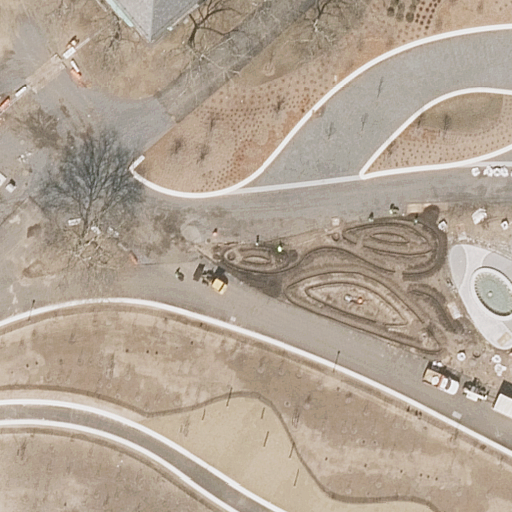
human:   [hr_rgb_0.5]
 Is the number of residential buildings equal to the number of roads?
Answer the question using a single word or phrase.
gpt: no

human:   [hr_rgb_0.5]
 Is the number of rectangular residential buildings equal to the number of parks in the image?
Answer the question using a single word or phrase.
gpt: no

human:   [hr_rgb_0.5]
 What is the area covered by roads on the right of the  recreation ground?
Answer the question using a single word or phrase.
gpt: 0m2

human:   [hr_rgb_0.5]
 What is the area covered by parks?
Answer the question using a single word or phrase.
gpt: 7693m2

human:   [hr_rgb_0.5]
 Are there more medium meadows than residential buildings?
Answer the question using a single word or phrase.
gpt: no

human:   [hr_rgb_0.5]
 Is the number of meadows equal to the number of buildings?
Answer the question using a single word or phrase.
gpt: yes

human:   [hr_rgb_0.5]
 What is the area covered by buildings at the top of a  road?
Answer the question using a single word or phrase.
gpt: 0m2

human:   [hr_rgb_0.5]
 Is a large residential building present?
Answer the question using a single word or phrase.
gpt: yes

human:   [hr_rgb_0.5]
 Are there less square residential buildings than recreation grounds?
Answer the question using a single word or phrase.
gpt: yes

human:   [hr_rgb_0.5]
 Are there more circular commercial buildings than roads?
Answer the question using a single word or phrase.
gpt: no

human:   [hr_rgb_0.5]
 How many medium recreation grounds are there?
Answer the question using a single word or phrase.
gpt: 0

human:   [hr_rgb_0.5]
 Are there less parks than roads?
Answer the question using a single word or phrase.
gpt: yes

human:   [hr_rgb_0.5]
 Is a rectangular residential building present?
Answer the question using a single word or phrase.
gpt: no

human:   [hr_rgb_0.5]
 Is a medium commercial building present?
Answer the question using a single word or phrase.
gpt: no

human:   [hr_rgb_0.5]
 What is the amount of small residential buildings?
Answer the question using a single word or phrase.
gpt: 0

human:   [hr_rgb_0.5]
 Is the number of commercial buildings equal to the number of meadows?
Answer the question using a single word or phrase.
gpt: no

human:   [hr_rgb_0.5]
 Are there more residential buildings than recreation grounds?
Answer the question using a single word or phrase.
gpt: no

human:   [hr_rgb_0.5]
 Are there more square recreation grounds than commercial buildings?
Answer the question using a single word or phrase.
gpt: no

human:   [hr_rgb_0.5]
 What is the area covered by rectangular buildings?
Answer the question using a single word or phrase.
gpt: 0m2

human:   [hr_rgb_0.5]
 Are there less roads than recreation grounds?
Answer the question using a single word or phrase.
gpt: no

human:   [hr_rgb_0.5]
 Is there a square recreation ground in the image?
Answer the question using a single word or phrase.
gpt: no

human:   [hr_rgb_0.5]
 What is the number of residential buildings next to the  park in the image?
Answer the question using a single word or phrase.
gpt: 1

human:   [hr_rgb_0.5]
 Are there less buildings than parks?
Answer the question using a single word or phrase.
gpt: no

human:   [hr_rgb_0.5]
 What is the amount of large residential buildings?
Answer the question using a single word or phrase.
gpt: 1

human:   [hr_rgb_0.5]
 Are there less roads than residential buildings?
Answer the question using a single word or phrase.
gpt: no

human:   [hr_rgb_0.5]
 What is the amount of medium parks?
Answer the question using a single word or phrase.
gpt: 0

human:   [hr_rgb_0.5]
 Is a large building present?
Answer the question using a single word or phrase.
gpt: yes

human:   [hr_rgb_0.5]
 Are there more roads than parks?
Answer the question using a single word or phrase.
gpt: yes

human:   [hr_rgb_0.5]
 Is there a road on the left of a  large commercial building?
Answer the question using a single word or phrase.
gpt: no

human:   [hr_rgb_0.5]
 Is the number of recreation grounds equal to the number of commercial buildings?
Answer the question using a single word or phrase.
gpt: no

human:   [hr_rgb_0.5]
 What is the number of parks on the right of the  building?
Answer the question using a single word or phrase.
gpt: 0

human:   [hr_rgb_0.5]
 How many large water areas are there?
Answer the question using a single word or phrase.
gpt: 0

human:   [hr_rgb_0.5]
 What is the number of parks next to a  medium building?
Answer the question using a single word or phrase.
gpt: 0

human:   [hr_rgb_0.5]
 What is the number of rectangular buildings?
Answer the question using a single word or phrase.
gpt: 0

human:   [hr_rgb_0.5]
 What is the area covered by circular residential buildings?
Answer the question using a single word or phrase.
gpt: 0m2

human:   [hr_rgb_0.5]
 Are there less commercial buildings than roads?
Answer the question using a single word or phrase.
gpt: yes